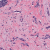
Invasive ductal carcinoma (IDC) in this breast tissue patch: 1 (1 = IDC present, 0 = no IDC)